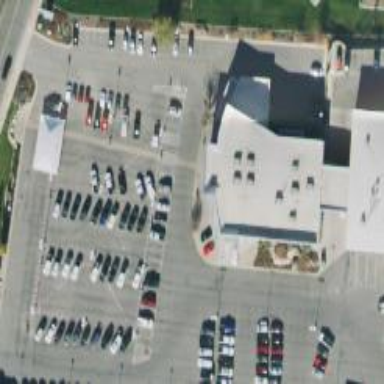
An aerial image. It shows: Parking space.